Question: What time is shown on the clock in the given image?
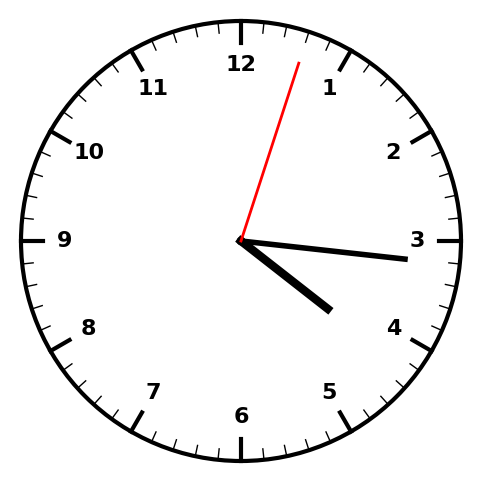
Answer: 04:16:03